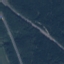
Land use / land cover class: Highway